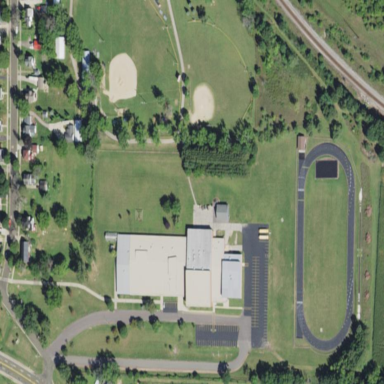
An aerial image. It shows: School.